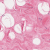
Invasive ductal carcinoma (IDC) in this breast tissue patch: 0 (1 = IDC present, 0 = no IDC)